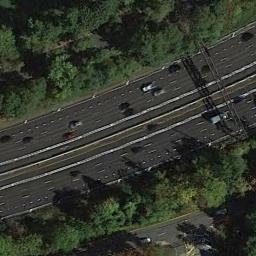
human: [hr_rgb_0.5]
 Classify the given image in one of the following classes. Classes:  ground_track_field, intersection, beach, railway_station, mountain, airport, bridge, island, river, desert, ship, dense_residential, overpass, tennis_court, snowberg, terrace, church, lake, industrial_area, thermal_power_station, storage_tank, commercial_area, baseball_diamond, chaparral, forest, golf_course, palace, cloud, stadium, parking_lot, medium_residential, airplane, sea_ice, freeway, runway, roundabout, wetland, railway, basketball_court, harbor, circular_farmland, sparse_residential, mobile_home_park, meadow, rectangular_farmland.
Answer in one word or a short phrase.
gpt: freeway